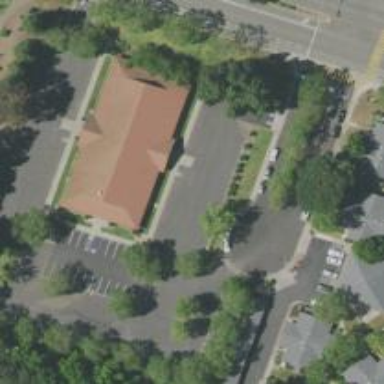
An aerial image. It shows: Parking space is available.